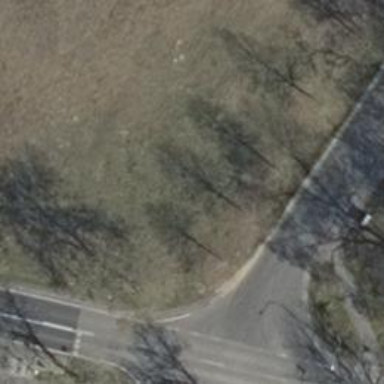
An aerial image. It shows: Tree-lined avenue.